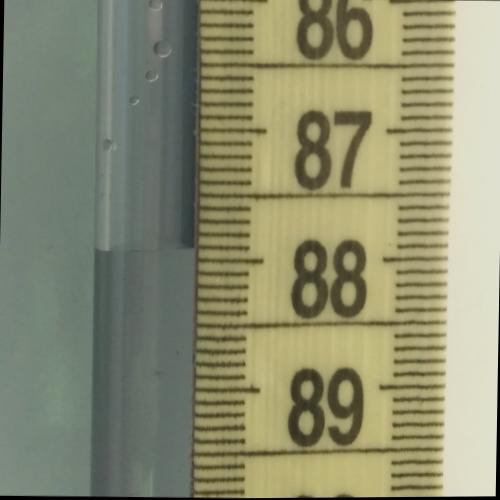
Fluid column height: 87.9 cm